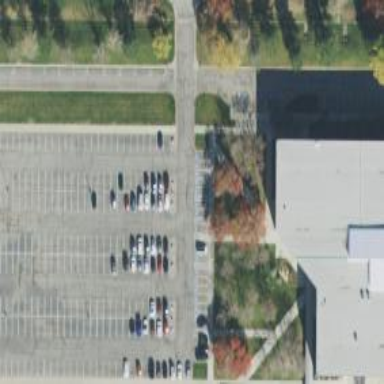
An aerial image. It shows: Parking space.